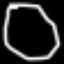
Label: octagon